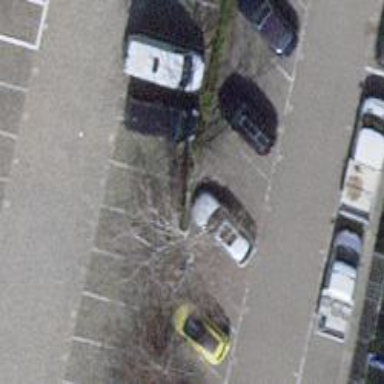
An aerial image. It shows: Parking area with surface.